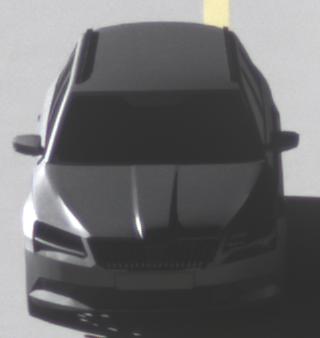
Make: Skoda
Model: Superb Combi 1.4 TSI
Detailed model: Superb (III) Combi
Model produced from: 2015/09
Model produced until: 2018/06
Doors: 5
Color: gray
Road condition: dry road
Daytime: morning or afternoon
Contrast: high contrast